Question: I'm currently working on a website and I need to have a wide navigation bar with only three links/"buttons" there. The problem is that all the so-called buttons are of different colours (attached a screenshot from the actual mockup):
Hence, I've applied the the dark yellow colour to the main navbar itself, so there's no problem with the first button (since it's supposed to be yellow), the second one also plays nicely, but the third one is naturally interrupted and the navbar background colour shows up about 200px in the right. I've tried to make a kind of hack by creating an empty navbar-right with the appropriate colour, height and width, but since the site is supposed to be responsive this navbar-right solution only creates additional trouble.
So here's my markup (I'm using the standard Bootstrap 3 navbar):
'''
<nav id="mainav" class="navbar navbar-default" role="navigation">
<div class="container-fluid">
<div class="collapse navbar-collapse" id="bs-example-navbar-collapse-1">
<ul class="nav navbar-nav">
<li><a href="#">Achievements</a></li>
<li><a href="#">Resources</a></li>
<li><a href="#">Overall Points</a></li>
</ul>
</div>
</div>
</nav>
'''
And the CSS is as follows:
'''
#mainav {
height: 100px;
border: none;
border-radius: 0;
background-color: #fec708;
}
#mainav li:first-child {
height: 100px;
padding-top: 25px;
margin-left: 120px;
width: 330px;
text-align: center;
background-color: #fec708;
}
#mainav li:nth-child(2) {
height: 100px;
padding-top: 25px;
width: 320px;
text-align: center;
background-color: #ff7e00;
}
#mainav li:nth-child(3) {
height: 100px;
padding-top: 25px;
width: 330px;
text-align: center;
background-color: #db0104;
}
#mainav li a {
font-family: "Open Sans", sans-serif;
color: #ffffff;
font-weight: 300;
font-size: 37px;
}
'''
I'd appreciate if you could share your thought and possible workarounds regarding this particular problem.
Thanks!
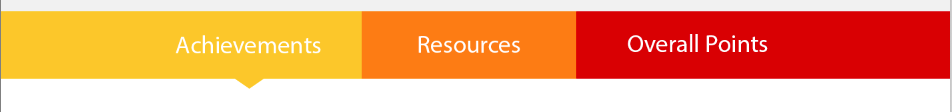
Answer: If you know for certain that this will always remain three buttons and the second one is centered, you could just style the center button orange and set a background gradient to the navbar with 50% yellow and 50% red:
'''
#mainnav {
background-image: -webkit-gradient(
linear,
left top,
right top,
color-stop(0.5, #FEC908),
color-stop(0.5, #DB0104)
);
background-image: -o-linear-gradient(right, #FEC908 50%, #DB0104 50%);
background-image: -moz-linear-gradient(right, #FEC908 50%, #DB0104 50%);
background-image: -webkit-linear-gradient(right, #FEC908 50%, #DB0104 50%);
background-image: -ms-linear-gradient(right, #FEC908 50%, #DB0104 50%);
background-image: linear-gradient(to right, #FEC908 50%, #DB0104 50%);
}
'''